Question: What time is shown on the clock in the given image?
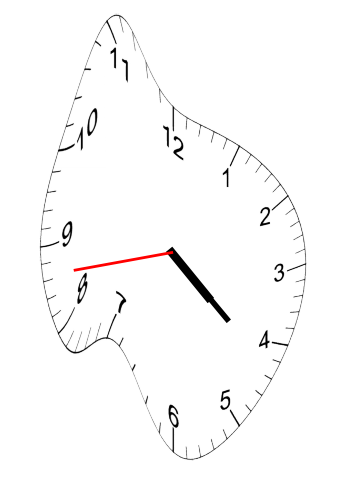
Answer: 04:21:43